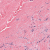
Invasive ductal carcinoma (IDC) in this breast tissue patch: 0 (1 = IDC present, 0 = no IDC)